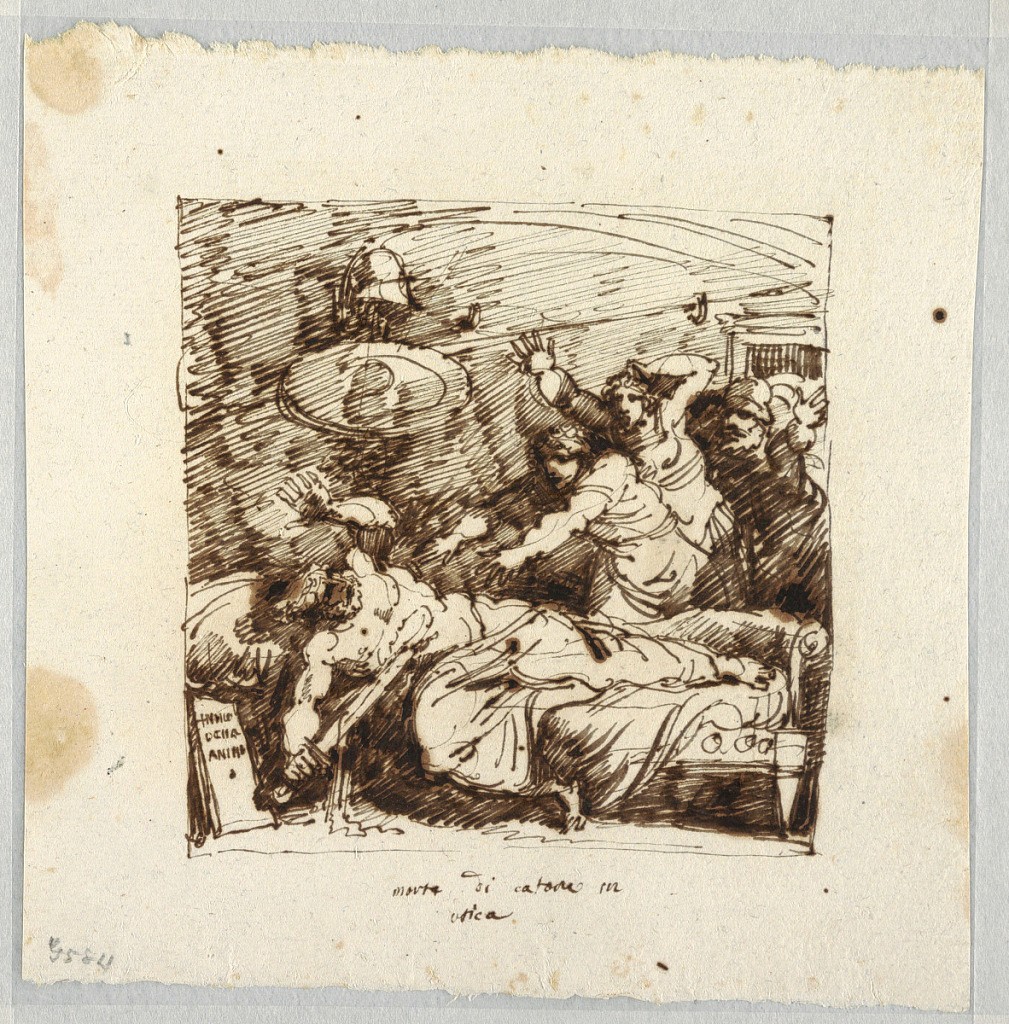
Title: Suicide of Marcus Porcius Cato
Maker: Felice Giani, Italian, 1758–1823
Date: late 19th century
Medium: Pen and brown ink, brush and brown wash over traces of graphite on cream laid paper
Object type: Drawing
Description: Cato kills himself with his sword, lying upon his bed. Mourning crowd enters his room.